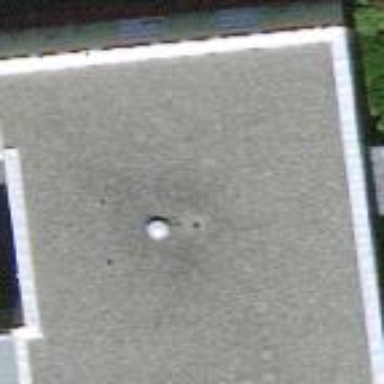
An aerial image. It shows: Residential building with flat roof.